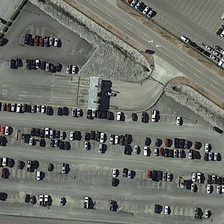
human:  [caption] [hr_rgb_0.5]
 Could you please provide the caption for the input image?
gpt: plenty of cars are parked in this car lot next to the road .

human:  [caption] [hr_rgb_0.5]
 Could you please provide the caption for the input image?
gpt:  .

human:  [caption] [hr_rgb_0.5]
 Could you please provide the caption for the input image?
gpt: there is a parking lot with cars on each side of the road .

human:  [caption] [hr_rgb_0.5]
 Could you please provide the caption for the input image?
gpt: there is a parking lot with cars on each side of the road .

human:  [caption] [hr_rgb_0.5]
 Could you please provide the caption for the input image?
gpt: many cars are in a parking lot near a road .